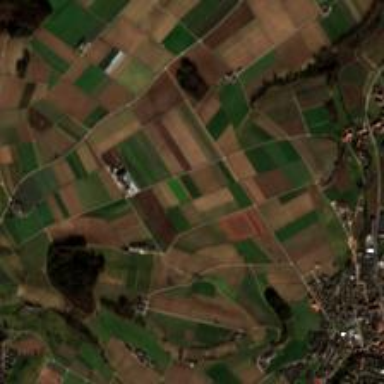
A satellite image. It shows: Picturesque farmland scene.